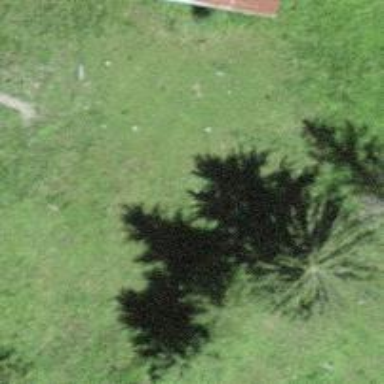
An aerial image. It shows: Grassy surface.